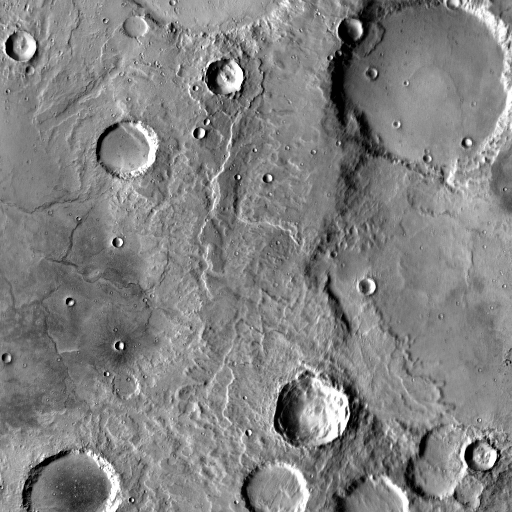
Crater classes present: Background, Other, Layered, Buried, Secondary